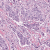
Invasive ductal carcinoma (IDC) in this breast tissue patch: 1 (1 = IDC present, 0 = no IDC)